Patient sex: M
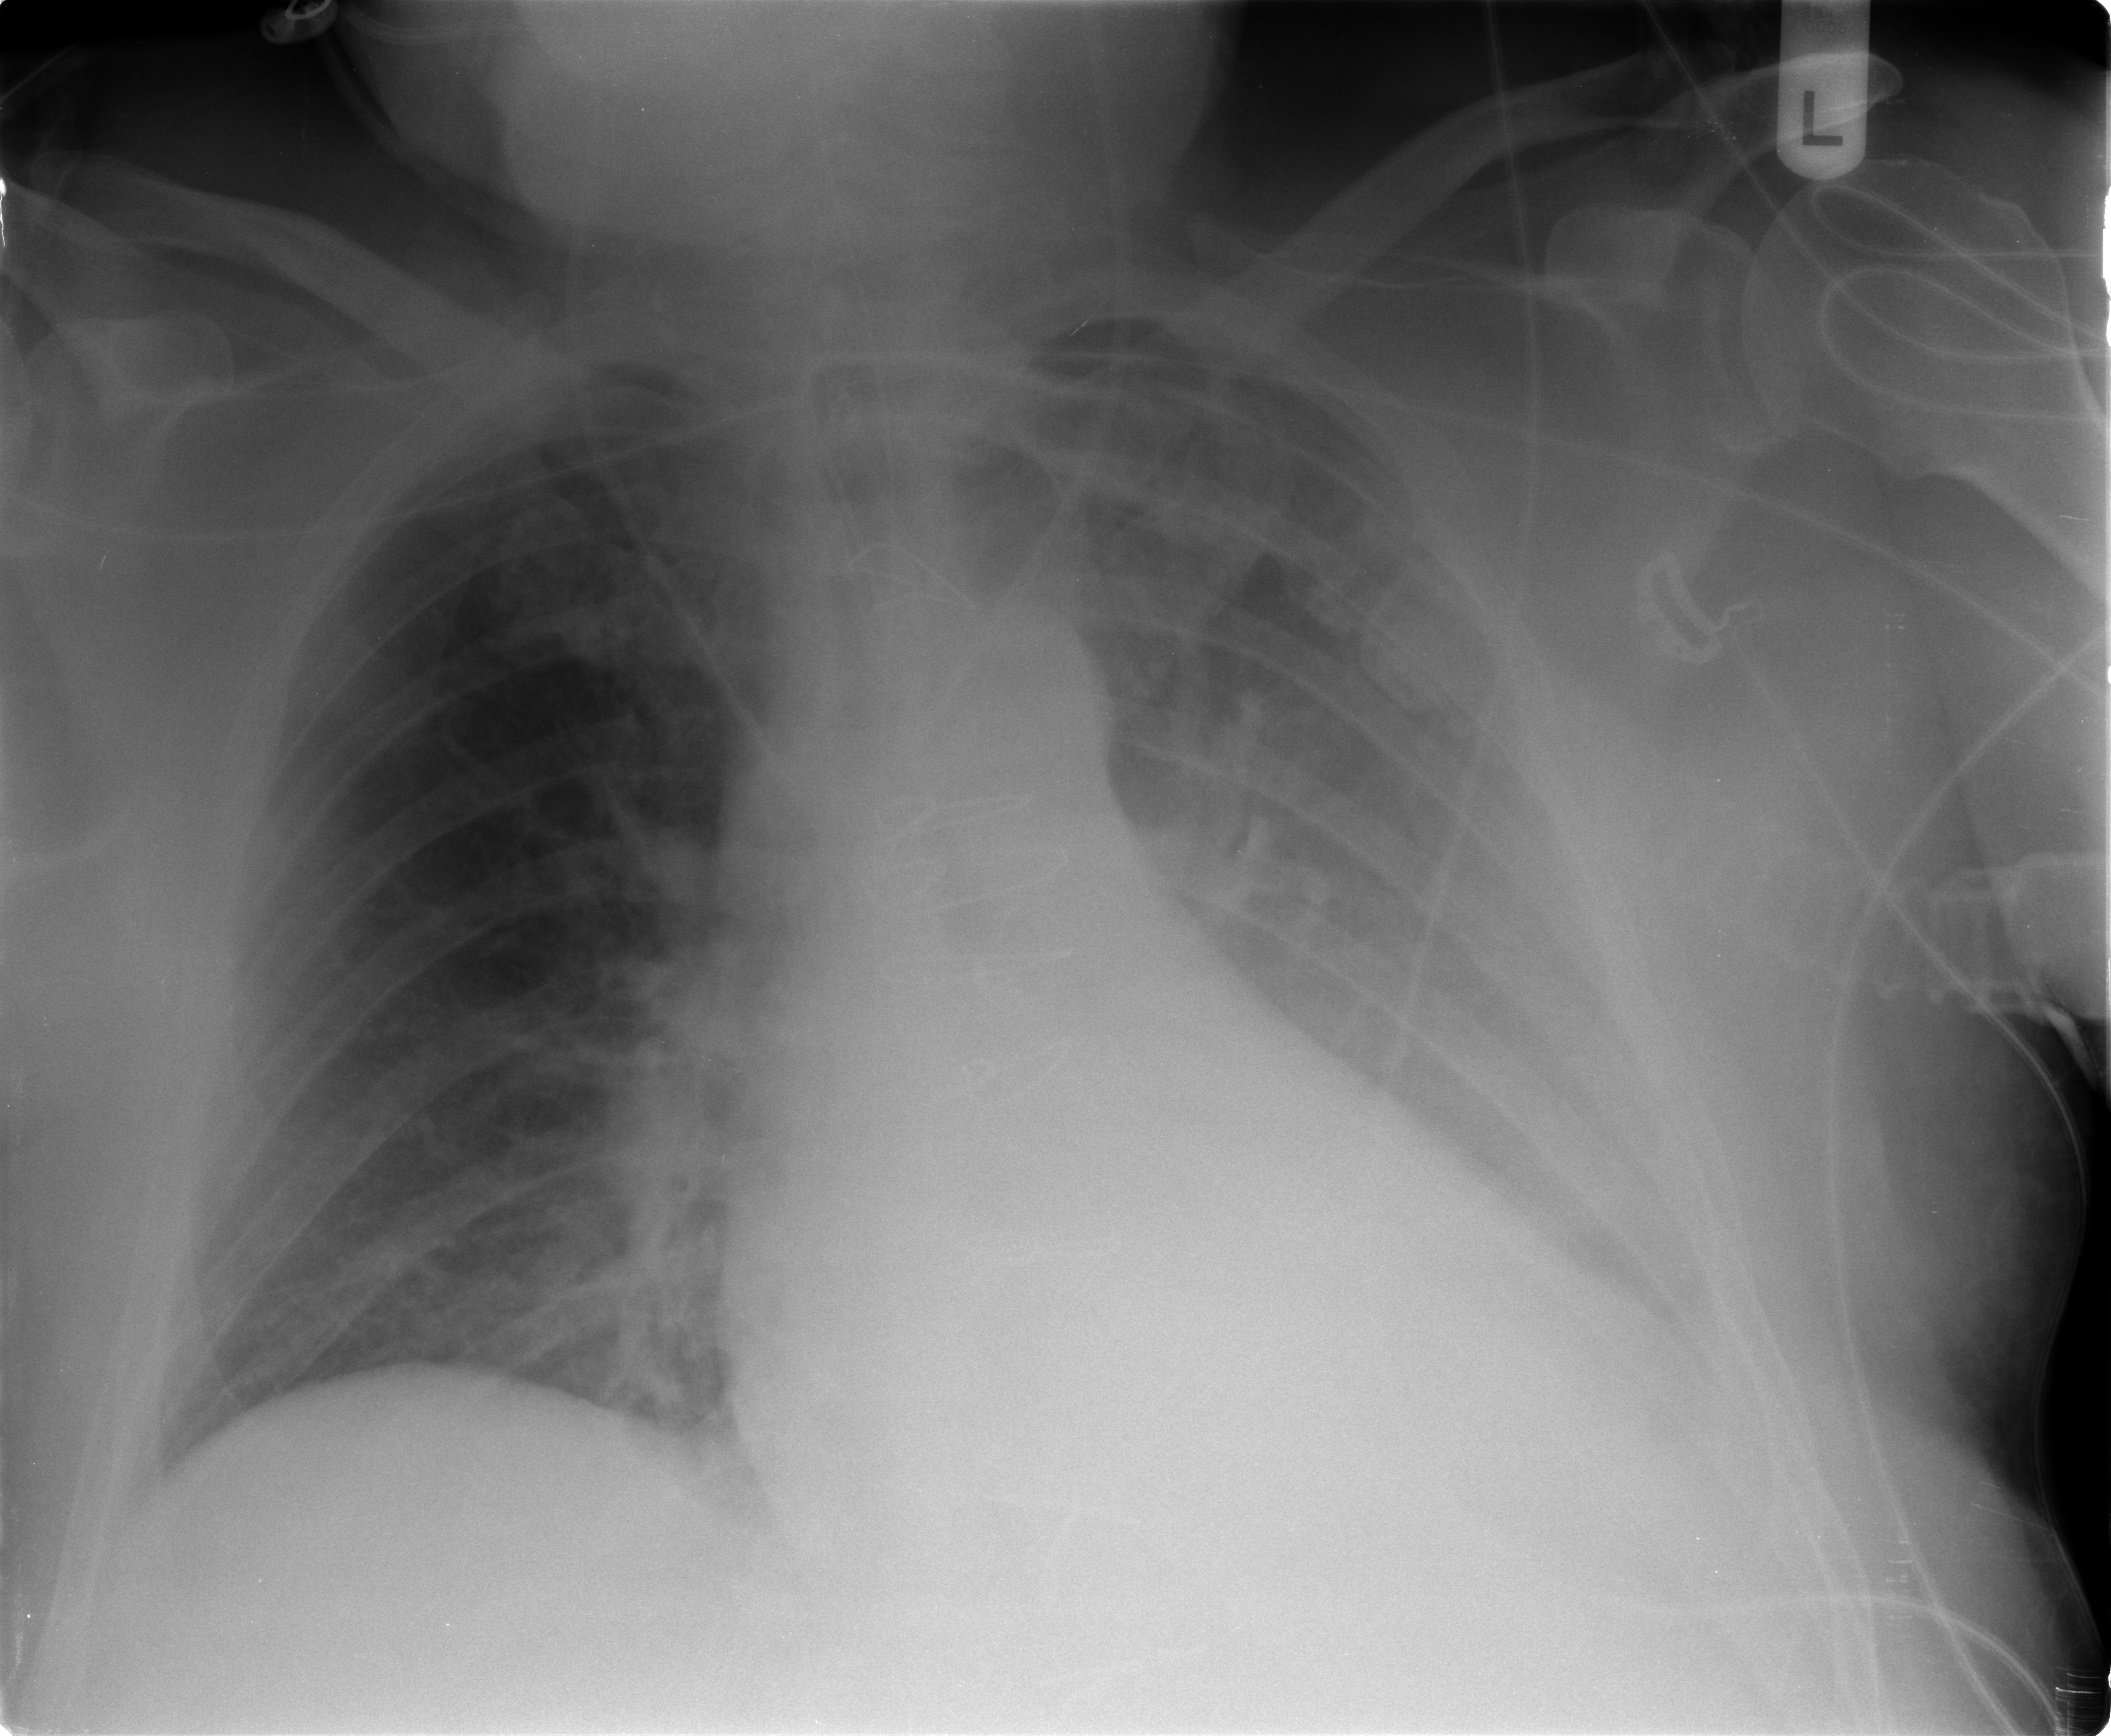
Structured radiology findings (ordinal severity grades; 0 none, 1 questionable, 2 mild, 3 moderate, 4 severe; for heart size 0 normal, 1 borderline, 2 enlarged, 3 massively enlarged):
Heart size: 2
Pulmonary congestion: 2
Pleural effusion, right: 0
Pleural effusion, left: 3
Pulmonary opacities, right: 1
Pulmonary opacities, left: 1
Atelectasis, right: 1
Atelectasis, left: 2